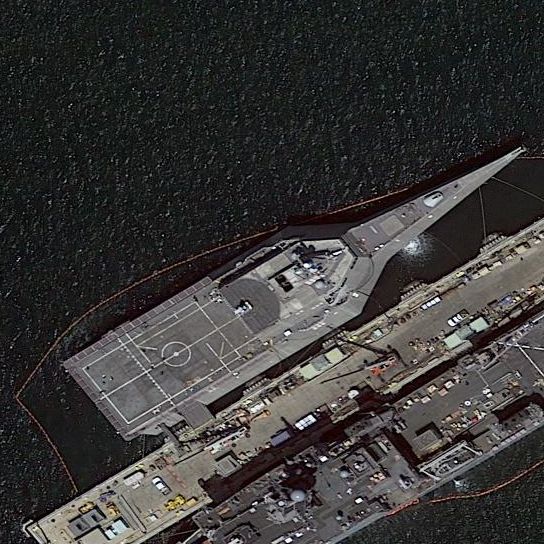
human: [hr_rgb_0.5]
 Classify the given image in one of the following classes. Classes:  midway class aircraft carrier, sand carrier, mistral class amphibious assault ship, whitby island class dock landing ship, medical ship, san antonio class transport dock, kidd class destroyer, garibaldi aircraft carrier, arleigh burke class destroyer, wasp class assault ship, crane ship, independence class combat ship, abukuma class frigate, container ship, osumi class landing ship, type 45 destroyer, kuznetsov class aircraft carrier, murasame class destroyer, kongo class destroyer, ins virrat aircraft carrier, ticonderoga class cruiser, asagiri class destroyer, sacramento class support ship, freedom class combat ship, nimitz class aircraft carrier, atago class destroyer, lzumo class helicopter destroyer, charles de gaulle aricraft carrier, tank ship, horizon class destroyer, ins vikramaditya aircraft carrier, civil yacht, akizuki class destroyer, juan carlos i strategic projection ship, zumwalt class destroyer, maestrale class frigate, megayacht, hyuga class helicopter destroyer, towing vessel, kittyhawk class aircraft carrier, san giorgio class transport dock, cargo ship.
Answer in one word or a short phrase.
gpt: Independence class combat ship